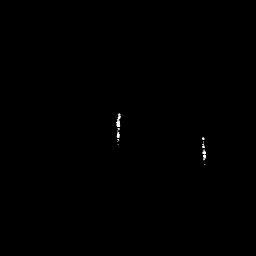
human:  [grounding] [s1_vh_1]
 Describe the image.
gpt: In the satellite image, there is  <ref>1 small ship </ref> <box>[[44, 42, 48, 55, 0]]</box> located at center,  <ref>1 small ship </ref> <box>[[77, 52, 81, 64, 0]]</box> located at right.